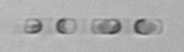
Label: Skeletonema